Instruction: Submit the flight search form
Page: home
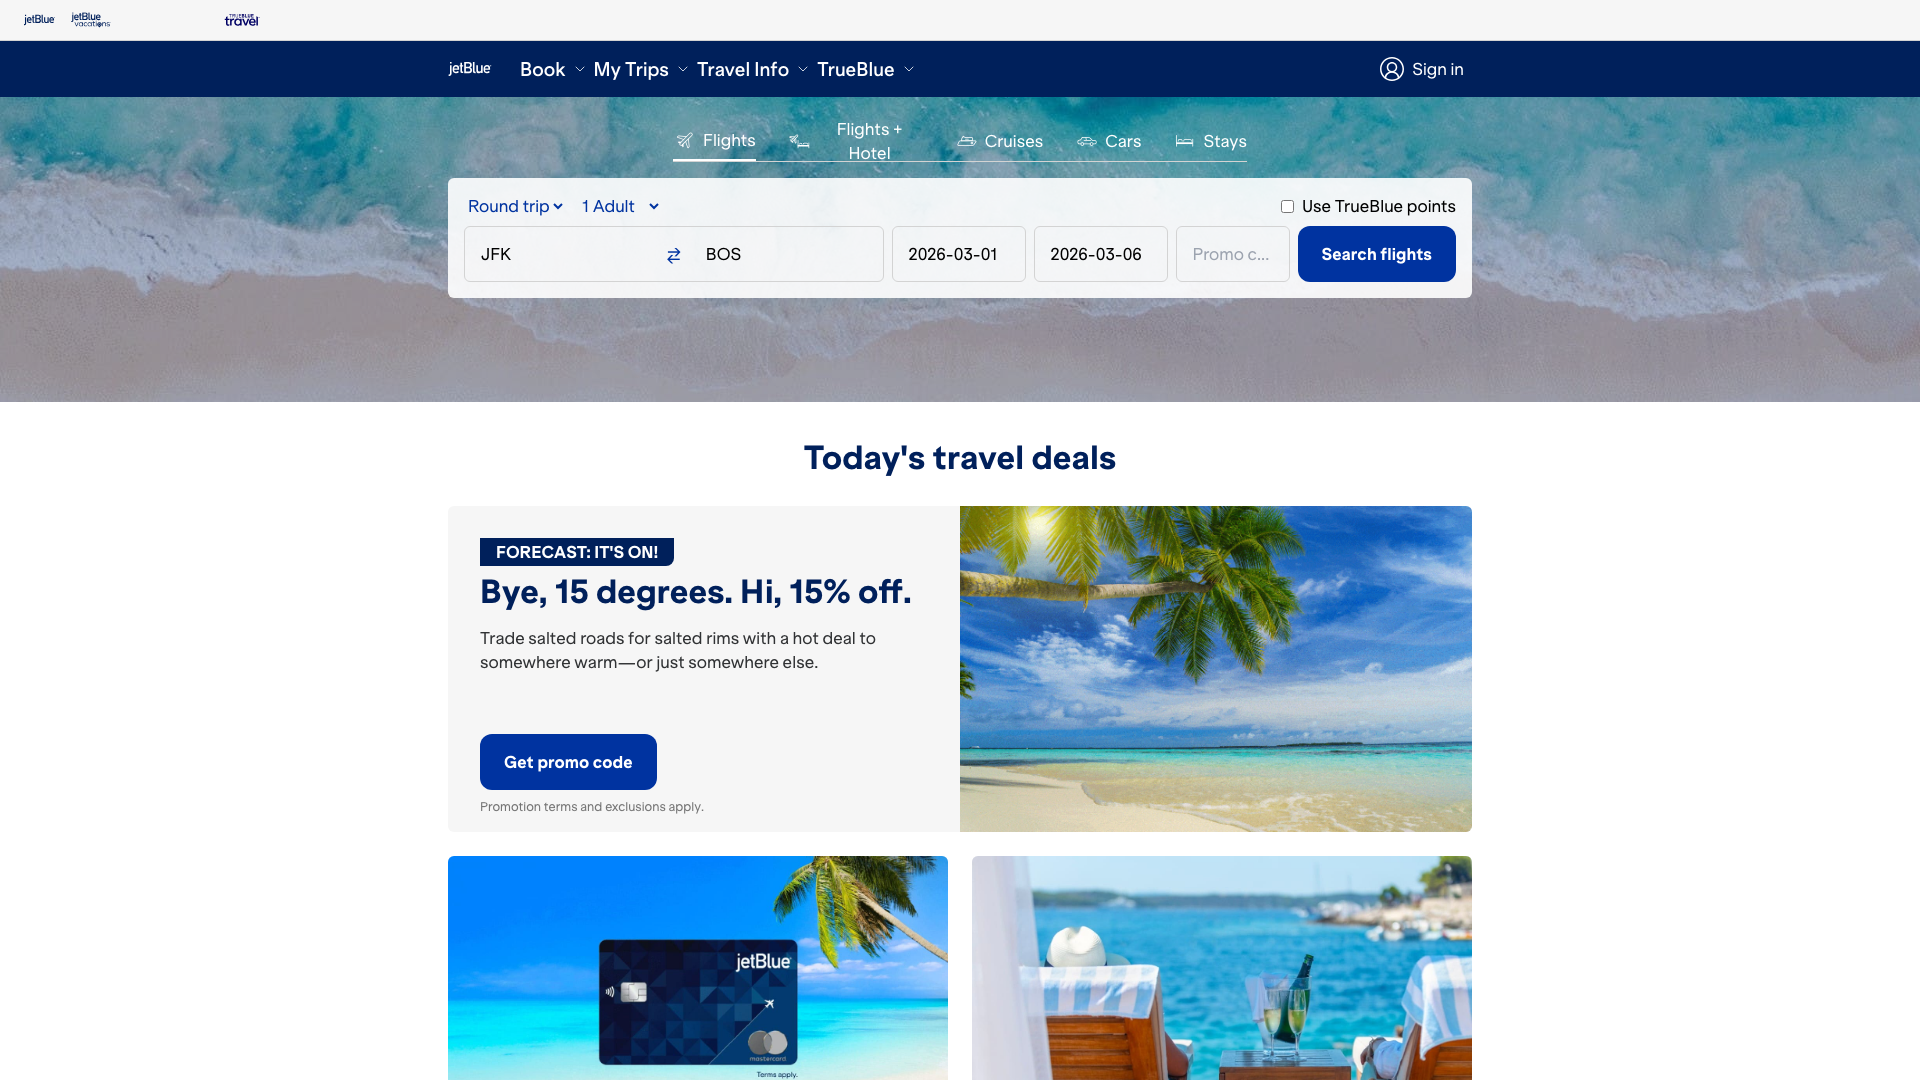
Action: click